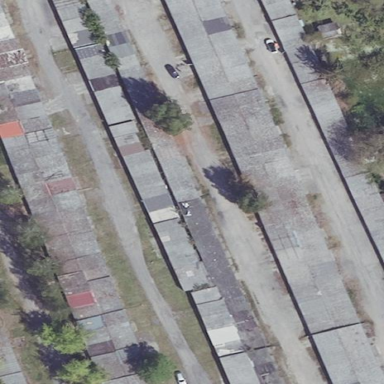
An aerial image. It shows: Garage building.